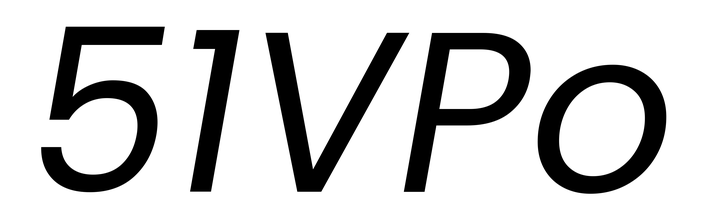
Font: Poppins-Italic